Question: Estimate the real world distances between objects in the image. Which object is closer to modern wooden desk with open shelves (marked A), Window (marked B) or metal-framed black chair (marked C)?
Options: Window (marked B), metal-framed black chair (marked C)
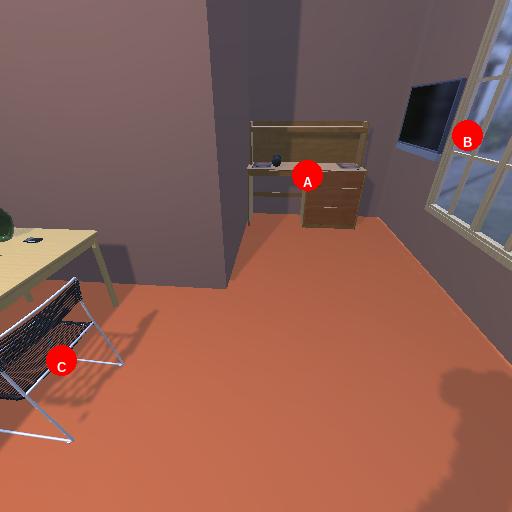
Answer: Window (marked B)